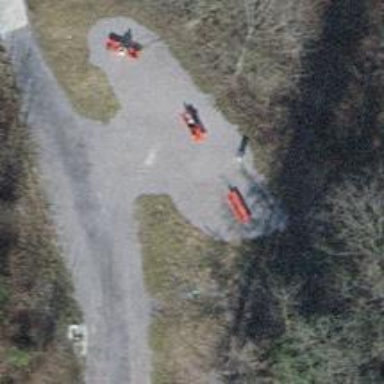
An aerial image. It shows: Bench for seating.